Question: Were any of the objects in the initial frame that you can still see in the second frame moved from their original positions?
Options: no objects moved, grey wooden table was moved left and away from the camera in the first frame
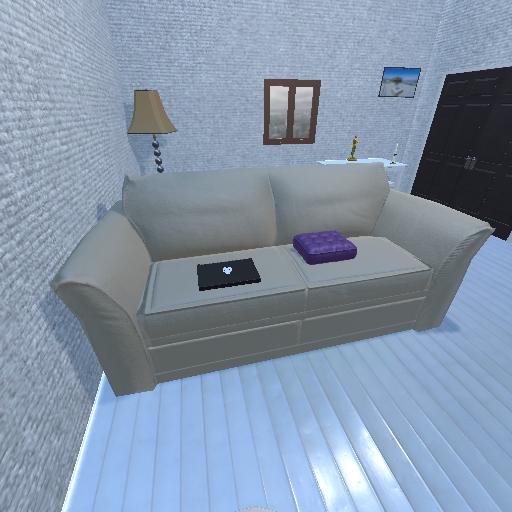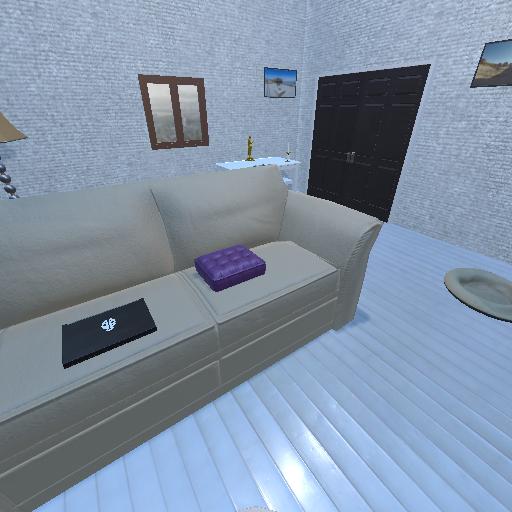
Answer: no objects moved